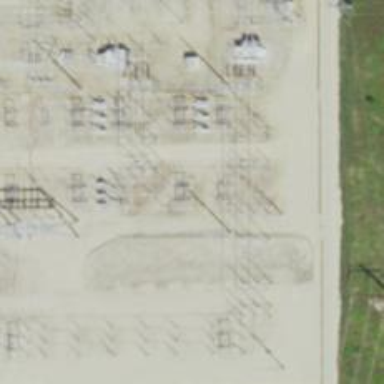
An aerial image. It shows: Switch used for power control.